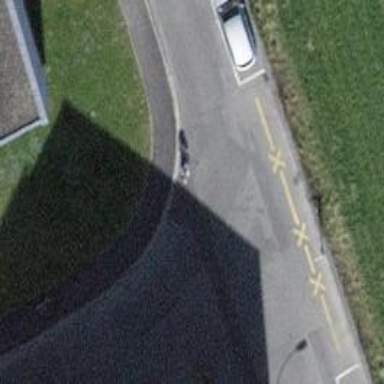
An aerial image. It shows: Kerb serving as barrier.